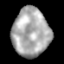
Tissue: lung
Cell type: Epithelial cells
Senescence score: 0.1136
Nuclear area (px): 1759
Mean DAPI intensity: 170.061